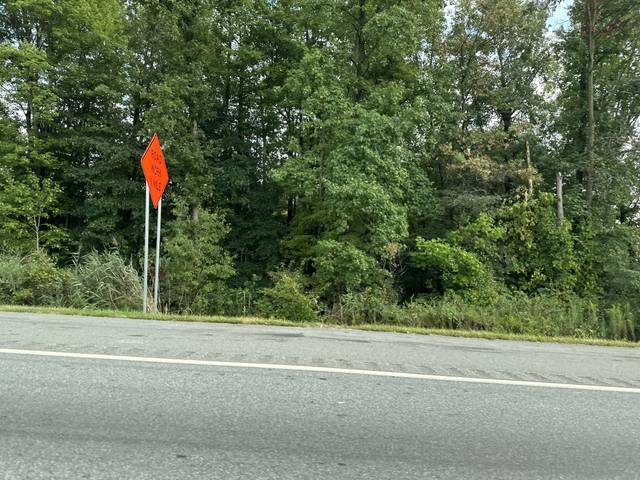
Region: United States
Coordinates: 39.96, -74.918